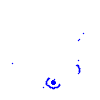
Particle: kaon